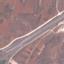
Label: Highway